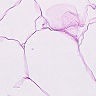
Metastatic tissue present: no